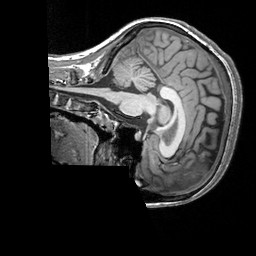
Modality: T1w
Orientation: sagittal
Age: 28
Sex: female
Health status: healthy
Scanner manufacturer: siemens
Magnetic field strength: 3 T
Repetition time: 2.3 s
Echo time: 0.00303 s